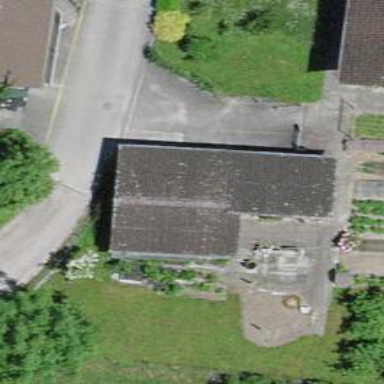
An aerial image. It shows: Garage building.